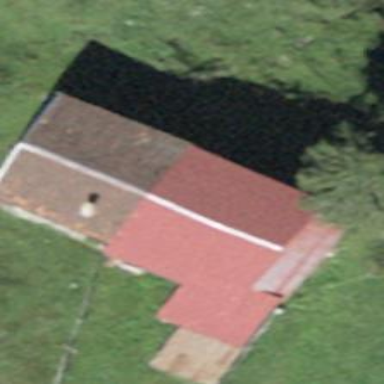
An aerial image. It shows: Simple and straightforward house.